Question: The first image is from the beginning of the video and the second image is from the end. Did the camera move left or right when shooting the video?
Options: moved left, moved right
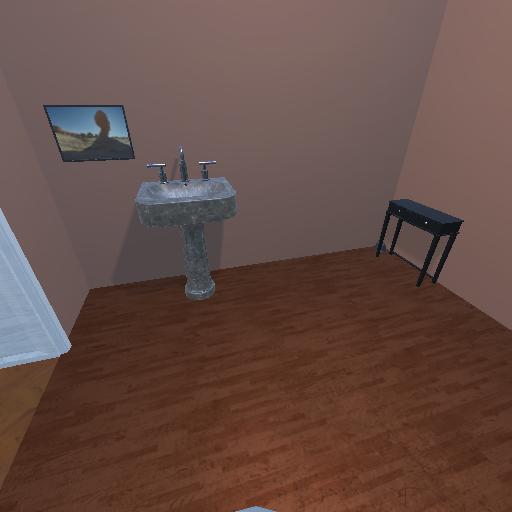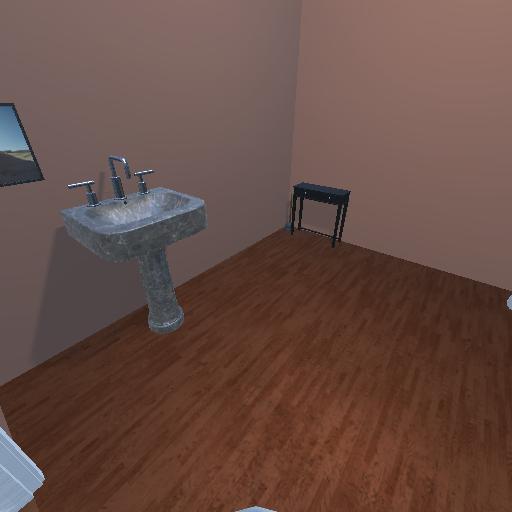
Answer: moved left